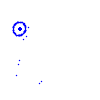
Particle: proton